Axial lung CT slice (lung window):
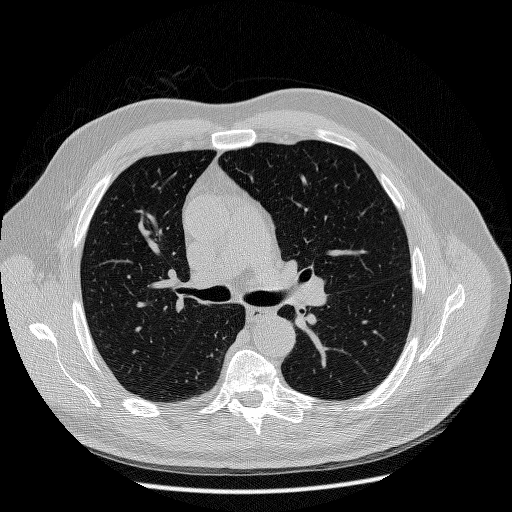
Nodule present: no